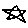
Label: star